The image is a 2-D grayscale rendering of a rotating-machine vibration signal (signal-to-image). Classify the rotor condition as one of: normal, misalignment, unbalance, looseness.
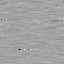
Answer: misalignment